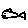
Label: fish